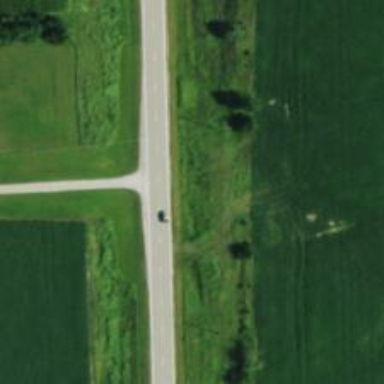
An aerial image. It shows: Secondary road with asphalt surface.